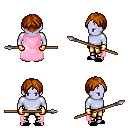
a pixel art fantasy rpg character, male body template, dark elf, purple skin, pink cape, gold greaves, brunette parted hairstyle, gold gloves, black slippers, spear, four views (front, back, left, right), 2x2 character sprite sheet, small pixel art, hard edges, no anti-aliasing